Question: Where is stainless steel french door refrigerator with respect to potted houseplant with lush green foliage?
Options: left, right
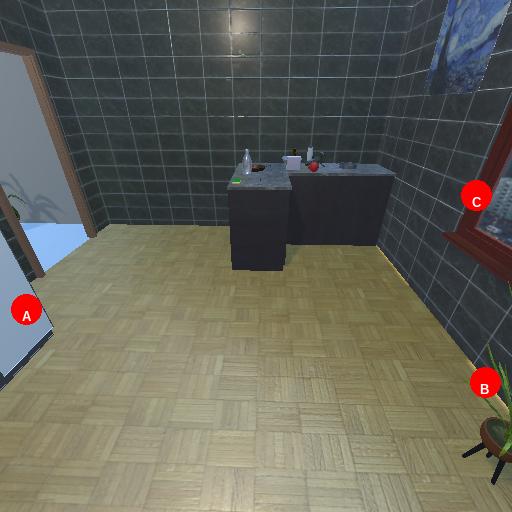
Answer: left